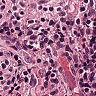
Metastatic tissue present: no